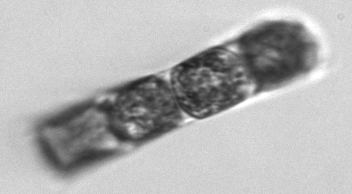
Label: Hemiaulus